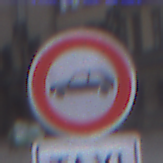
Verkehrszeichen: VerbotPersonenkraftwagen
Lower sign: BesondereFahrzeugeUndTransportgueter1
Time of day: MorningAfternoon
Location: Outdoor (Urban)
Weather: PartlyCloudy
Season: NotSpecified
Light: Natural